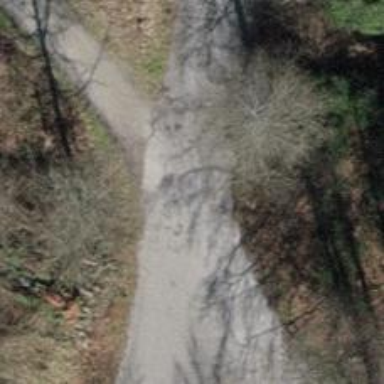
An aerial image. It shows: Unpaved track with grade 1 tracktype.